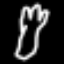
Label: fork